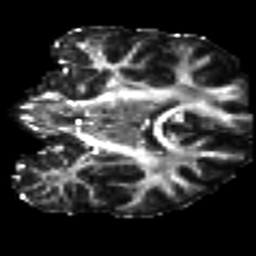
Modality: FA
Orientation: coronal
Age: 21
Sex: female
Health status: ill
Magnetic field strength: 3 T
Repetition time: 8.4 s
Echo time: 0.0926 s